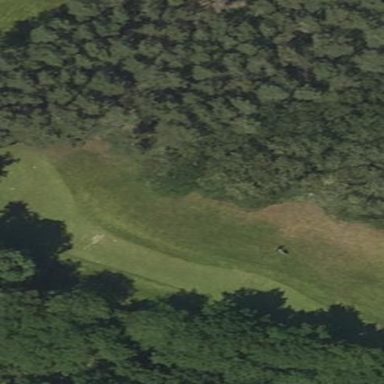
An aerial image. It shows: Golf tee.